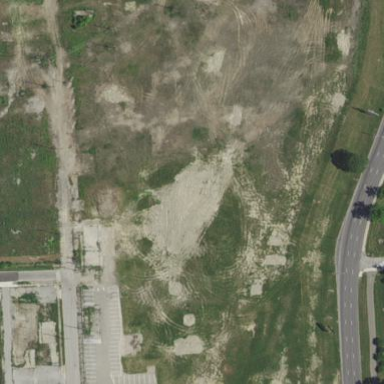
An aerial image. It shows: Brownfield area.